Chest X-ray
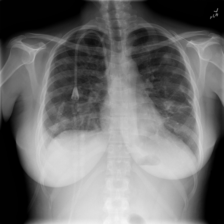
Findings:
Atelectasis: negative
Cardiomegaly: negative
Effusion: positive
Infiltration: negative
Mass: negative
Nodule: positive
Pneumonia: negative
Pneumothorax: negative
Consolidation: negative
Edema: negative
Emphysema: negative
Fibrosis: negative
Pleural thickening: negative
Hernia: negative